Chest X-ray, PA view. Patient: 66 years old, sex M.
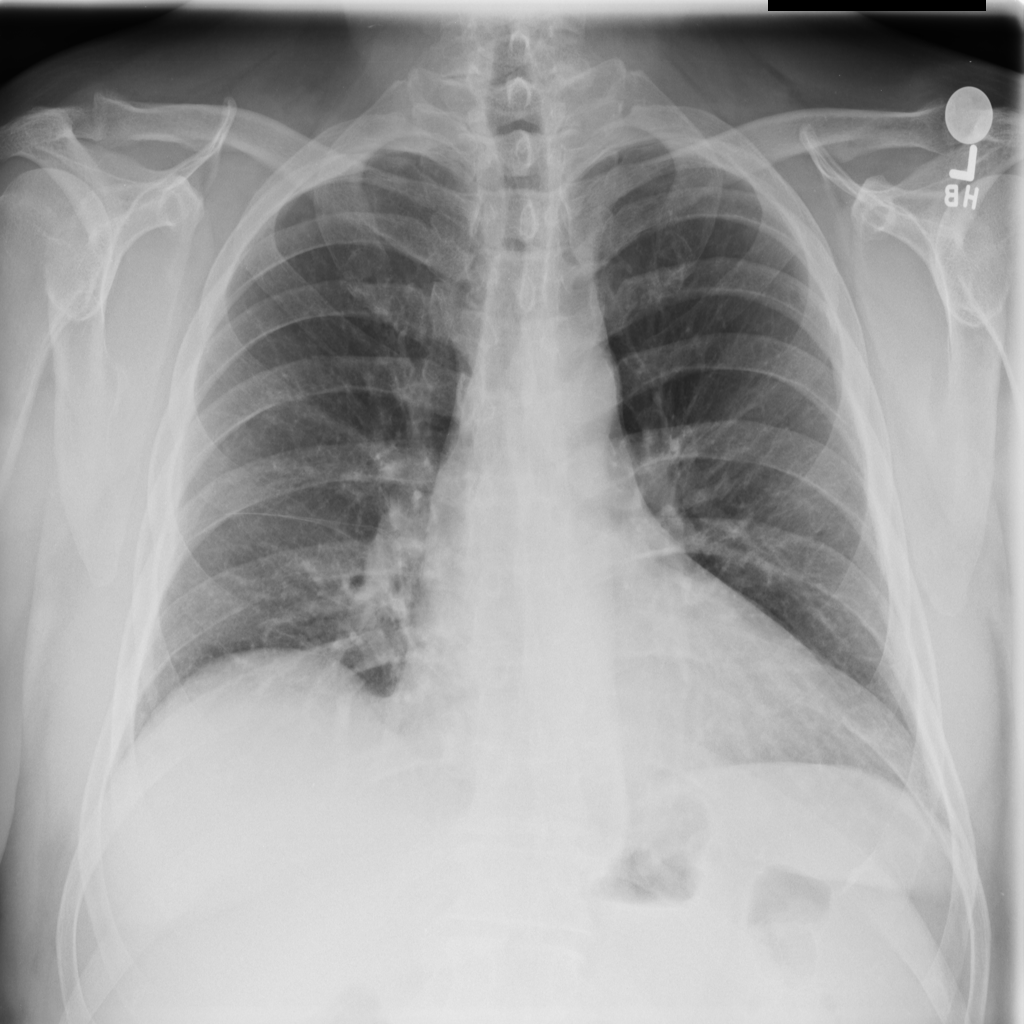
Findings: No Finding